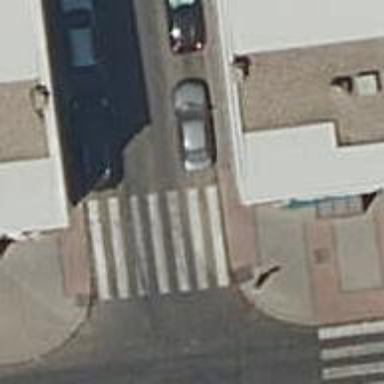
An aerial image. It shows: Marked crossing on the road.